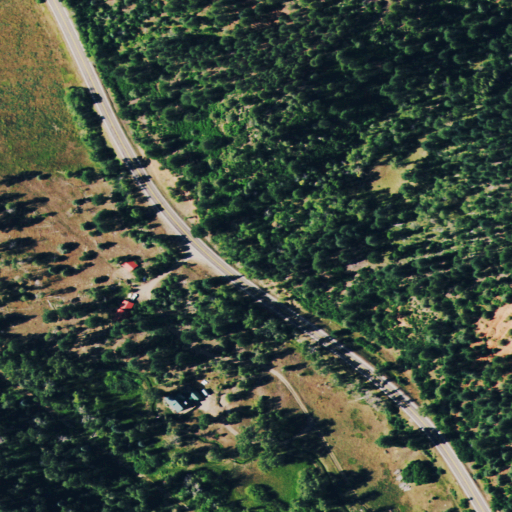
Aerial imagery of valley in Colorado named Garrison Canyon containing deciduous forest, evergreen forest, open development, pasture, shrub, low intensity development, mixed forest, and woody wetlands